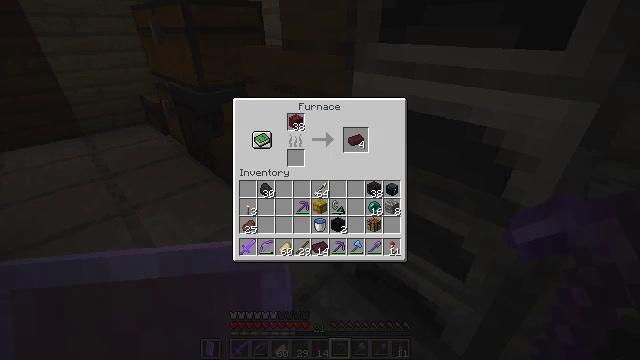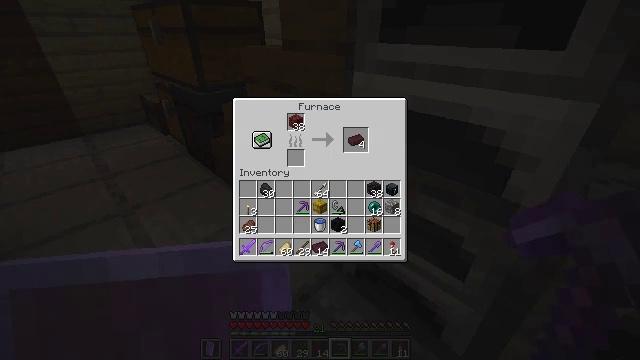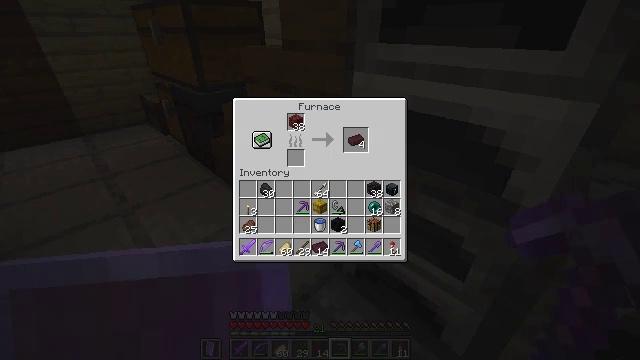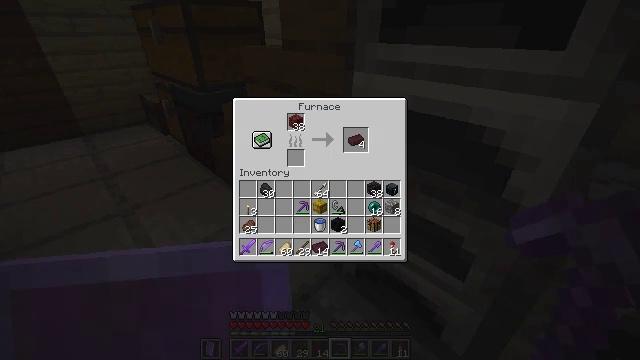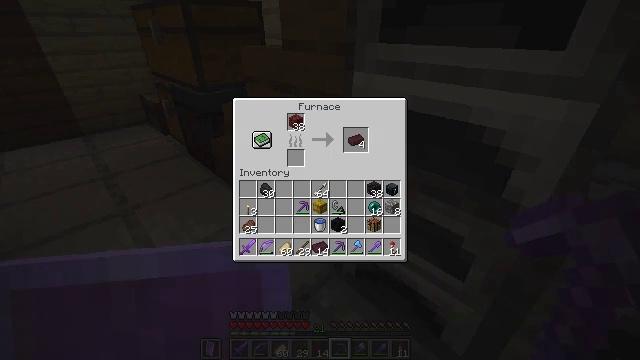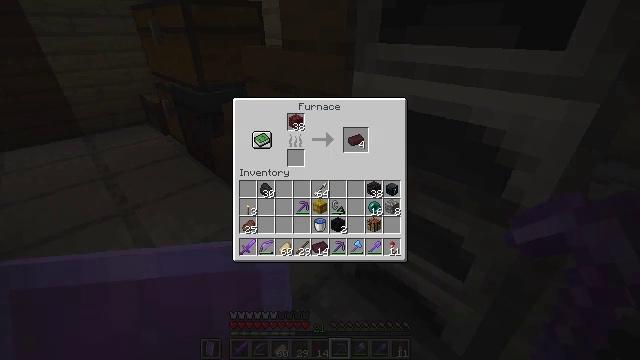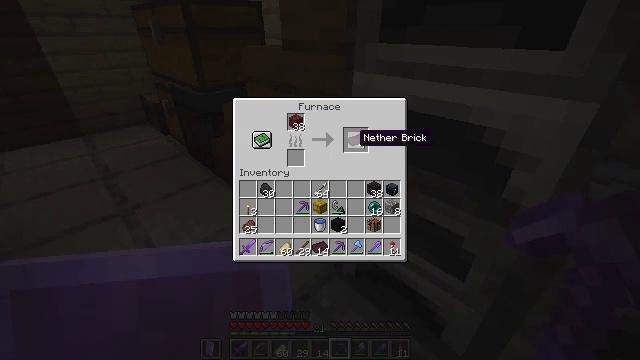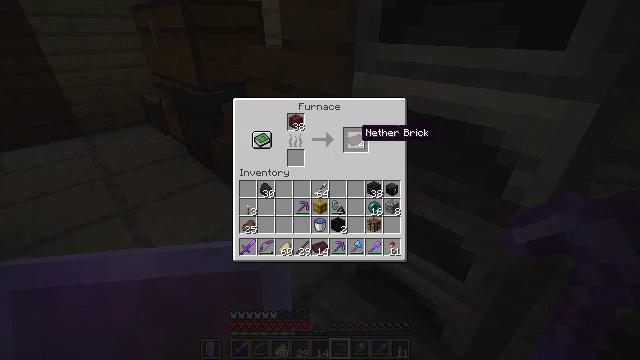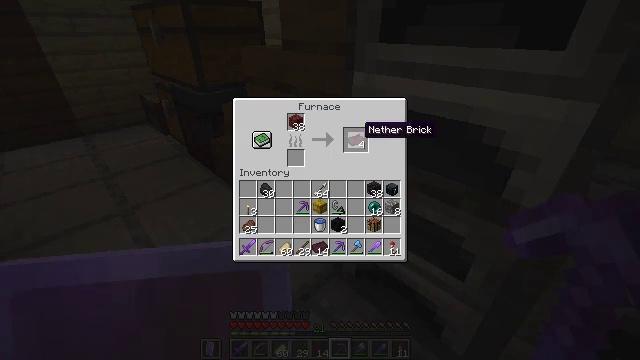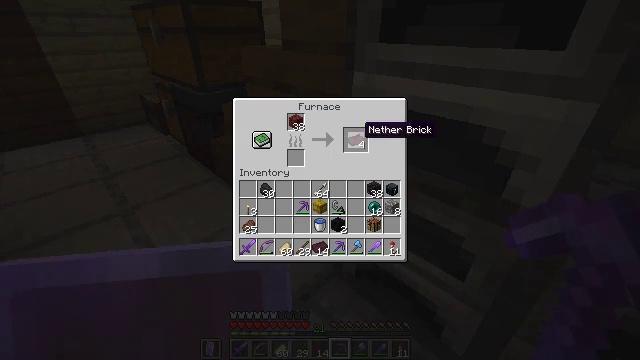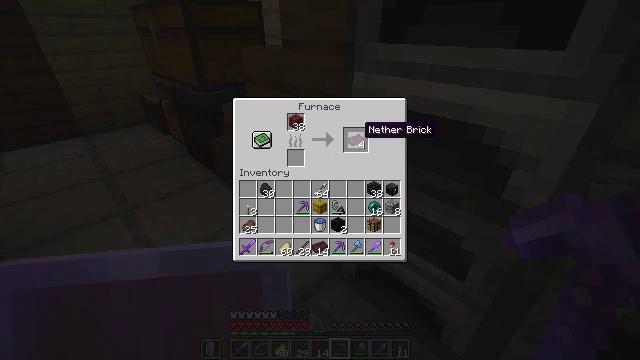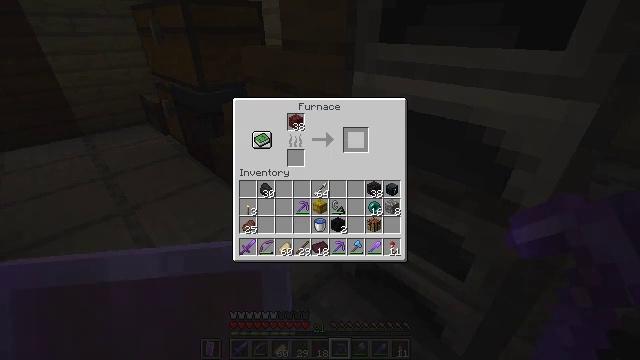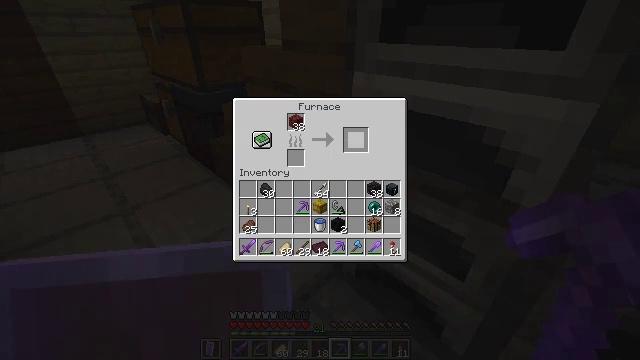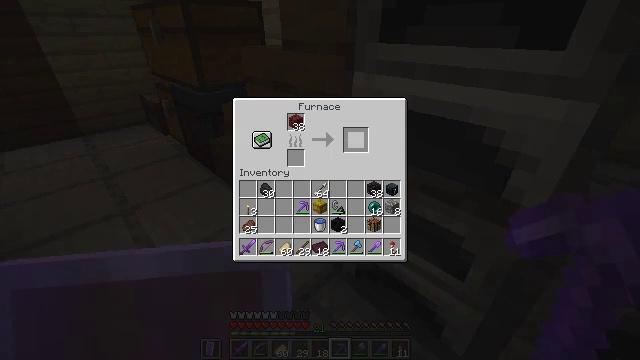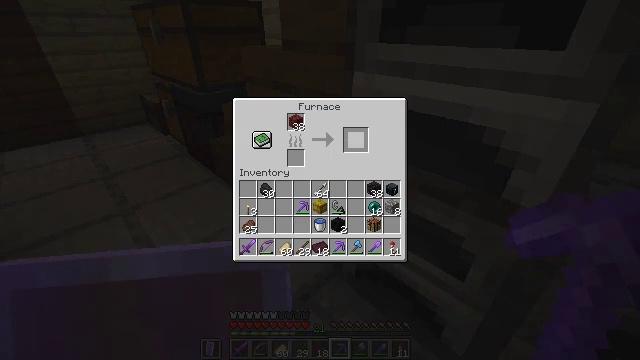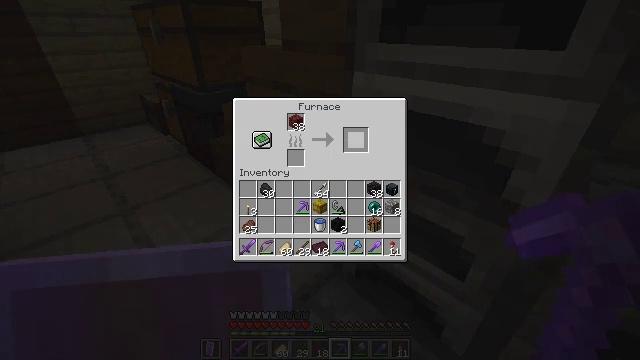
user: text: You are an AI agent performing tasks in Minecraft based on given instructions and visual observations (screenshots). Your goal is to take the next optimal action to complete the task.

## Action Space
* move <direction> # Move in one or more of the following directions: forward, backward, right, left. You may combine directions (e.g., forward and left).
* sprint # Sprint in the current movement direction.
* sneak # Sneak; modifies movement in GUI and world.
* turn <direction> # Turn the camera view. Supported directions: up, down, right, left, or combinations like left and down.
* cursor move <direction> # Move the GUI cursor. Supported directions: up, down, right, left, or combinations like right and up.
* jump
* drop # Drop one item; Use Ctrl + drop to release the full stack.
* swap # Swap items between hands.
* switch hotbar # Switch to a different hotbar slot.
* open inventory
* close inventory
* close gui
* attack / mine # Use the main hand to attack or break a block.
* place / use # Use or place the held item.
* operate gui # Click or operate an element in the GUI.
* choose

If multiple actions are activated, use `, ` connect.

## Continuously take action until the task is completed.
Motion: motion action
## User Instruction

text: Convert netherrack into nether brick using a furnace.
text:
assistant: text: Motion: no_op
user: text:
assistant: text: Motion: no_op
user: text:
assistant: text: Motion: turn up
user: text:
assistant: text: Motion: no_op
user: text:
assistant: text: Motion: turn up
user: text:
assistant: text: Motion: no_op
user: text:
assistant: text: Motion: sneak
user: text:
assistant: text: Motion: sneak
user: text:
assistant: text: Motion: sneak
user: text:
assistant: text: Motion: sneak
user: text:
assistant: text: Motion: sneak, attack / mine
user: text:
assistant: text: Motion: sneak, attack / mine
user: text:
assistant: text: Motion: sneak, attack / mine
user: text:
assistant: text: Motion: sneak, attack / mine
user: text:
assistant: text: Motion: sneak
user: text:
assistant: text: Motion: no_op
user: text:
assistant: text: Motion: no_op
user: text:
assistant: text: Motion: no_op
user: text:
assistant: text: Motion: no_op
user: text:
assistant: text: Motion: no_op
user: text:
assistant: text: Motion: no_op
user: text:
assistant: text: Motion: no_op
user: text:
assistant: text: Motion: no_op
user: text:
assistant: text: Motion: turn right and down
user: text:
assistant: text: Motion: turn right and down
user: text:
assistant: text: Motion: turn down
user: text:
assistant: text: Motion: turn down
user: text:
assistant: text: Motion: no_op
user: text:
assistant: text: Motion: no_op
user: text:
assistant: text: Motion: no_op